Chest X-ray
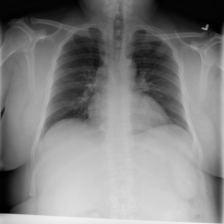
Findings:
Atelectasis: negative
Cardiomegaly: negative
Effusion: negative
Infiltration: negative
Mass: negative
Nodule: negative
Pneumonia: negative
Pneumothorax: negative
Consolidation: negative
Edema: negative
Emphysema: negative
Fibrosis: negative
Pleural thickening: negative
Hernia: negative